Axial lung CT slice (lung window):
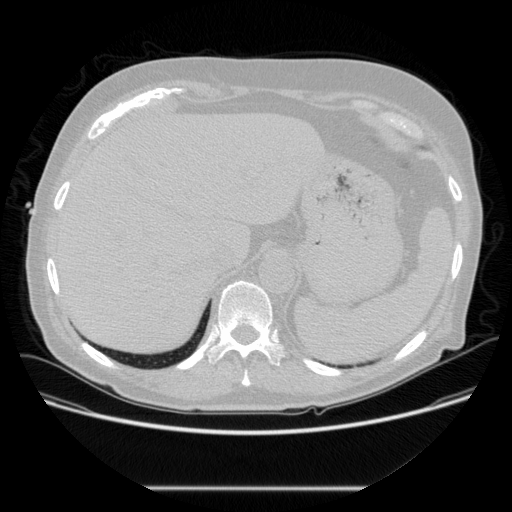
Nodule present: no